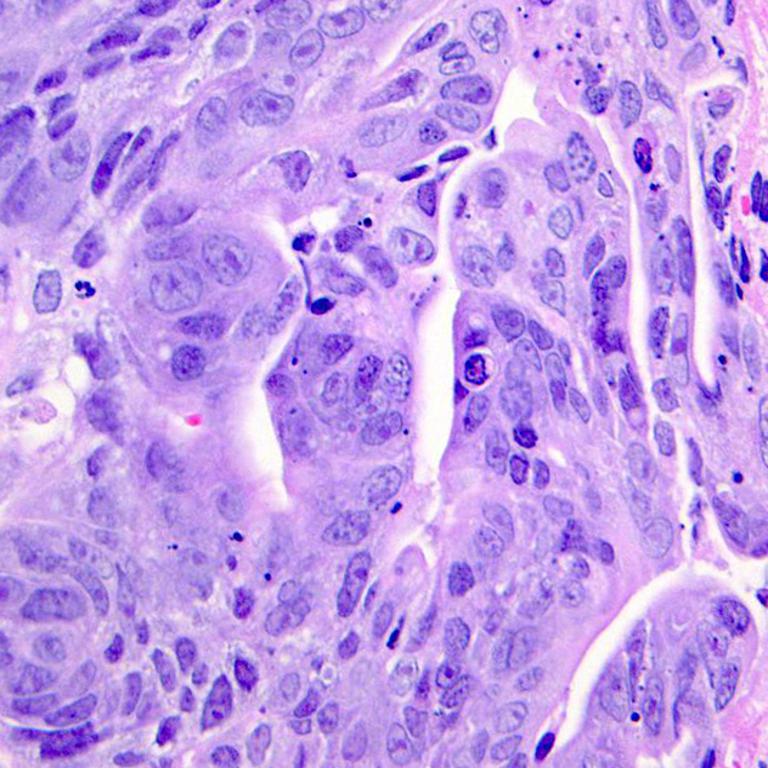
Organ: colon
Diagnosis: adenocarcinomas